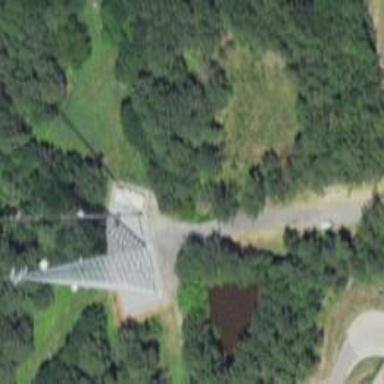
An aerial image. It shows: Mast tower used for communication.